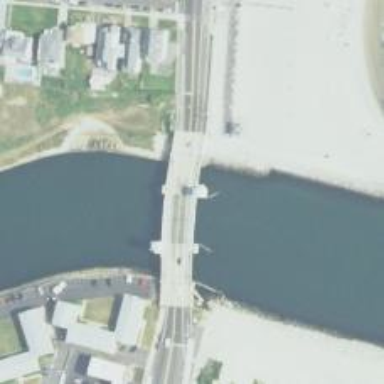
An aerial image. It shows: Tertiary road passing over movable bascule bridge.